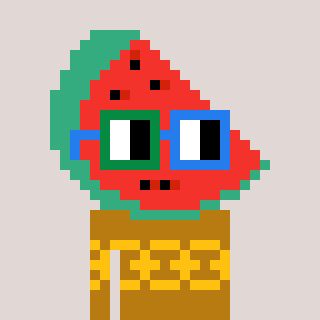
a pixel art character with square green and blue glasses, a watermelon-shaped head and a gold-colored body on a warm background